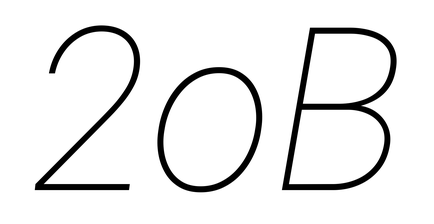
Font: Roboto-Italic_Thin_Italic